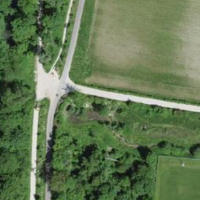
EUNIS habitat code: 53
Species observed at this site:
Centaurea scabiosa
Medicago sativa
Clematis vitalba
Heracleum sphondylium